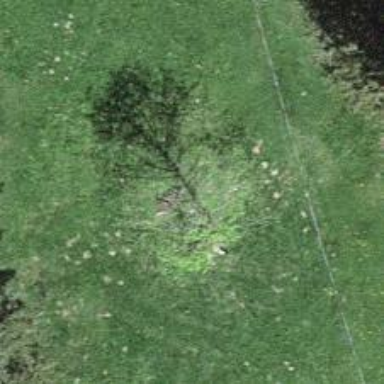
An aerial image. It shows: Single tag "natural: tree."